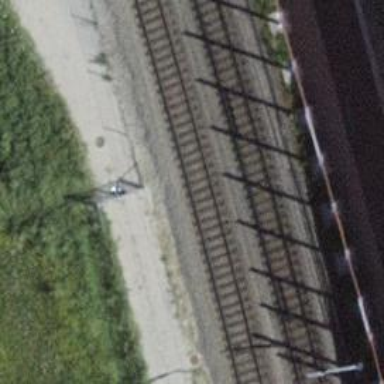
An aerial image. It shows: Single-track railway with electrified contact lines.